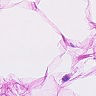
Metastatic tissue present: no